Field crop: maize
Growth stage: 2
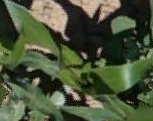
Species: maize